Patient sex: F
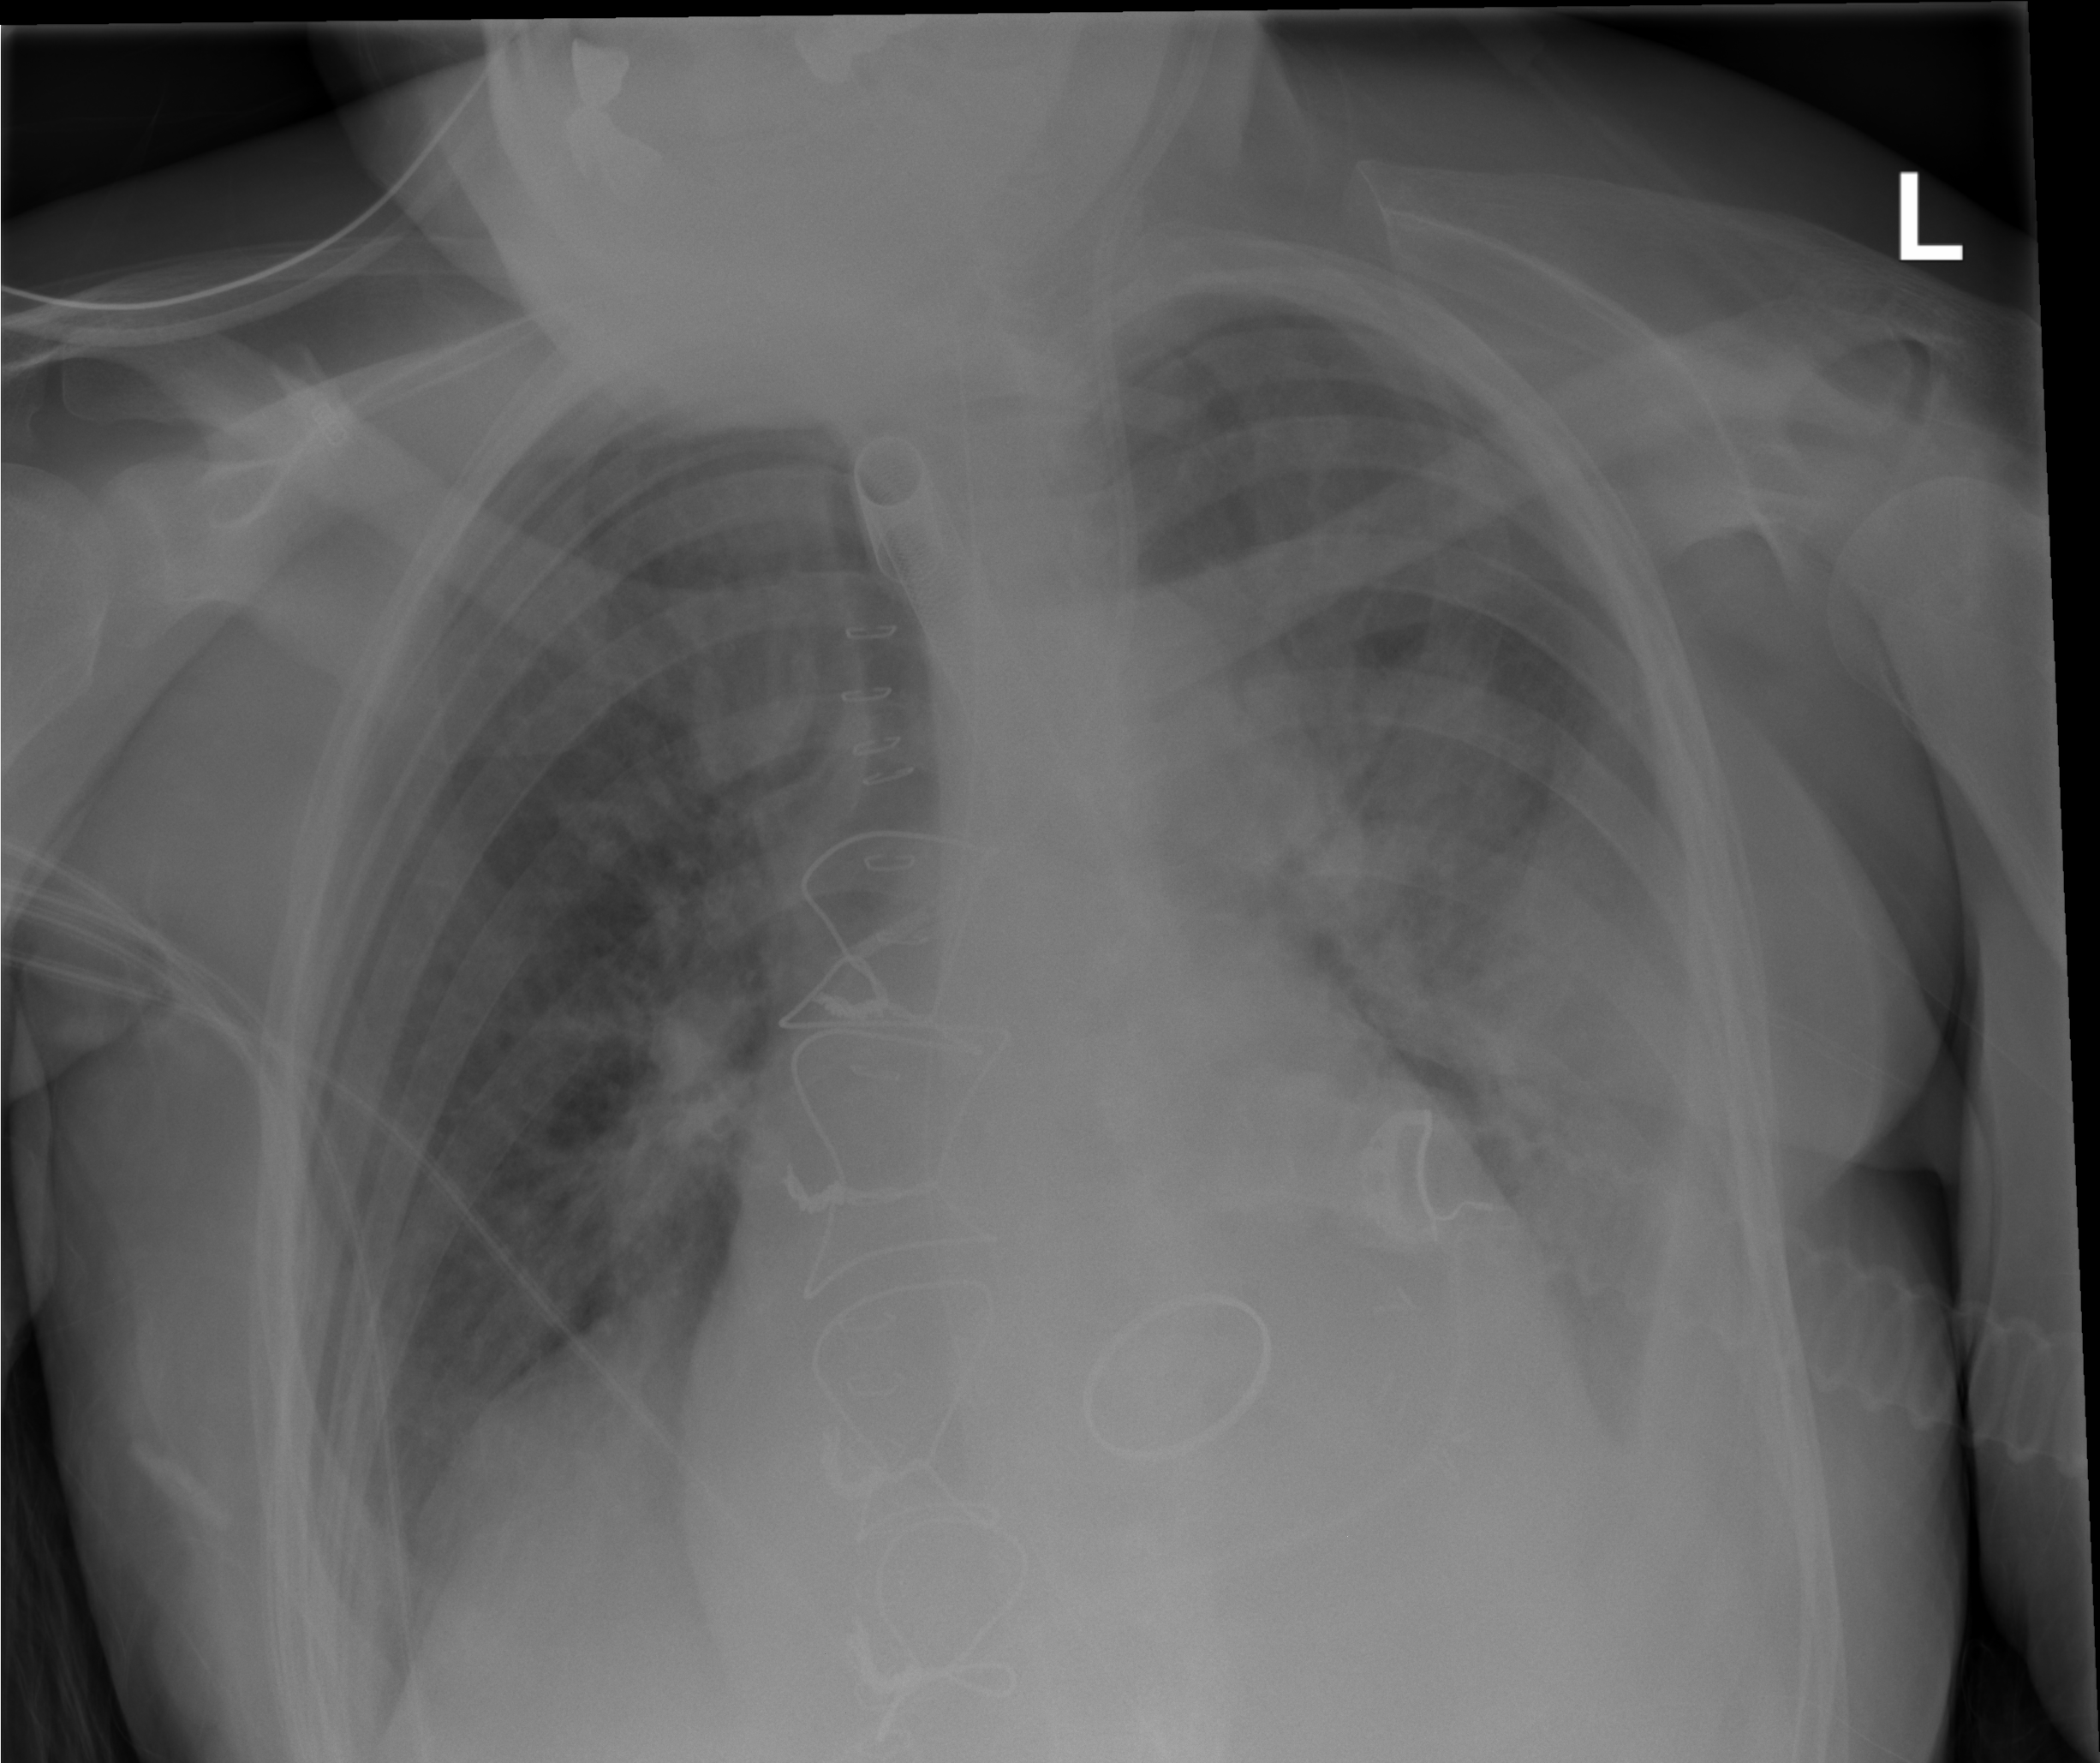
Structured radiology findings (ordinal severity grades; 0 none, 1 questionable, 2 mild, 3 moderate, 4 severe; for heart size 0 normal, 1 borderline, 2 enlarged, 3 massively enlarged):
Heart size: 2
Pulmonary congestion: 2
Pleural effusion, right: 0
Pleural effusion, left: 2
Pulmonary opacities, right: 0
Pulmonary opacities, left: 2
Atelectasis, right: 0
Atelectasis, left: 2